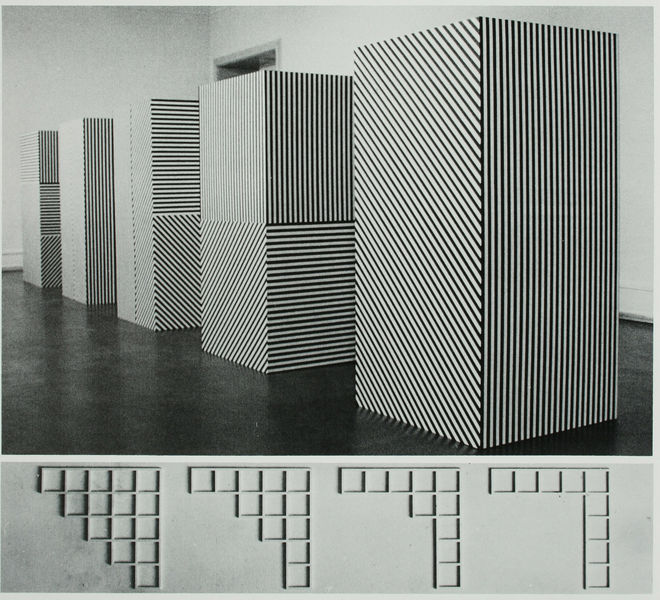
Titel: o.:Five Boxes with Stripes in four Directions,
u.:Four-part Modular Wall Series
Künstler: Sol Lewitt
Schlagwörter: körper, weiß, raum, schwarz, tür, wand, fünf, boden, schräg, ecke, kisten, fußboden, abstrakt, modern, formen, linien, gestreift, streifen, türrahmen, striche, foto, rechtecke, schraffur, quer, würfel, quadrate, quader, plan, objekt, geometrie, lewitt, behälter, kuben, installation, längs, anordnung, grundriss, winkel, kubus, markierung, kästen, qubus, rauminstallation, sol le witt, documenta, versetztplan